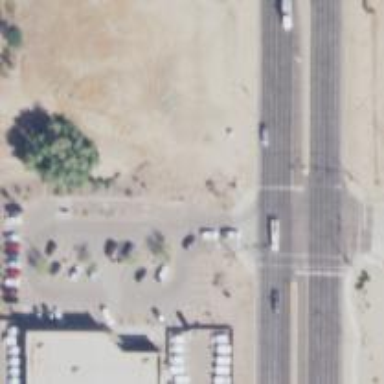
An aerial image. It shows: Solid stop line on the road marking.